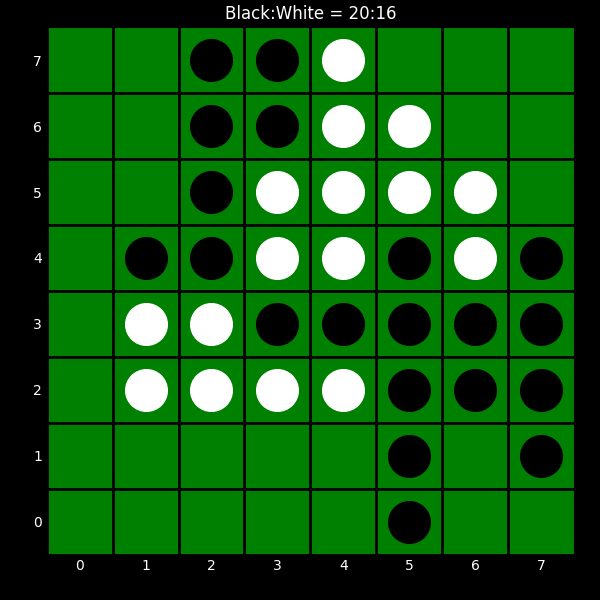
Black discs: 20
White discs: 16